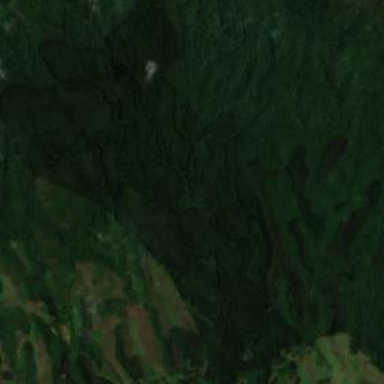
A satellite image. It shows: Forest area.